Interaction volume radius: 10 \u00c5
Interaction volume height: 25 \u00c5
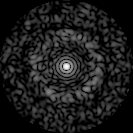
Disorder parameter: 0.8533